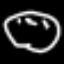
Label: clock